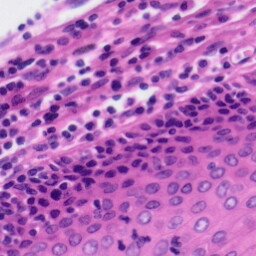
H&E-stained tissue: Tonsil